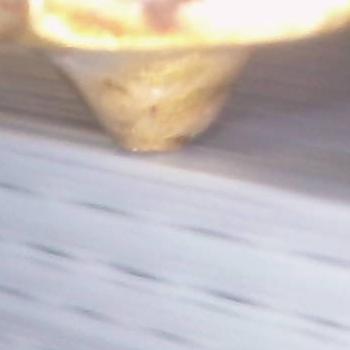
Flow rate: 267%